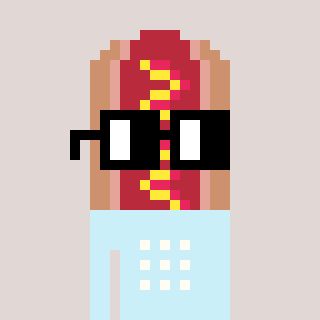
a pixel art character with square black glasses, a hotdog-shaped head and a cold-colored body on a warm background